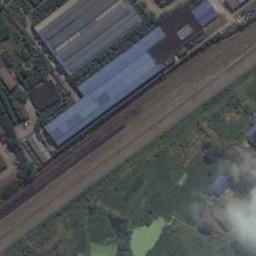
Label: railway